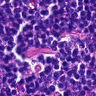
Metastatic tissue present: no